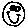
Label: smiley face